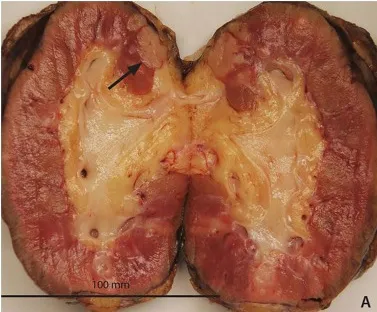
Pathological findings in the recipient of the left kidney. (A) Macroscopic view of the adenocarcinoma (arrow).
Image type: medical_photograph (other_medical_photograph)